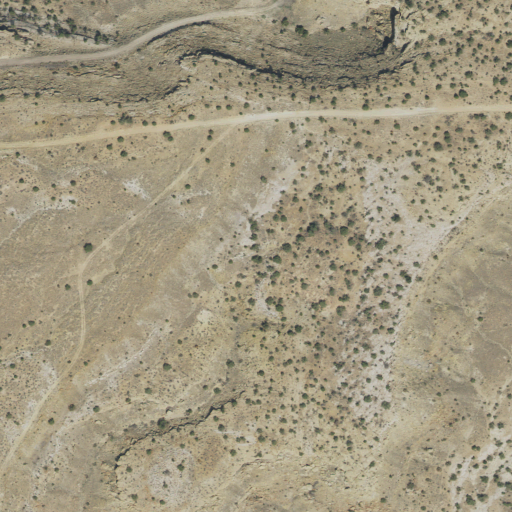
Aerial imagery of ridge(s) in Utah named Trough Spring Ridge containing only shrub